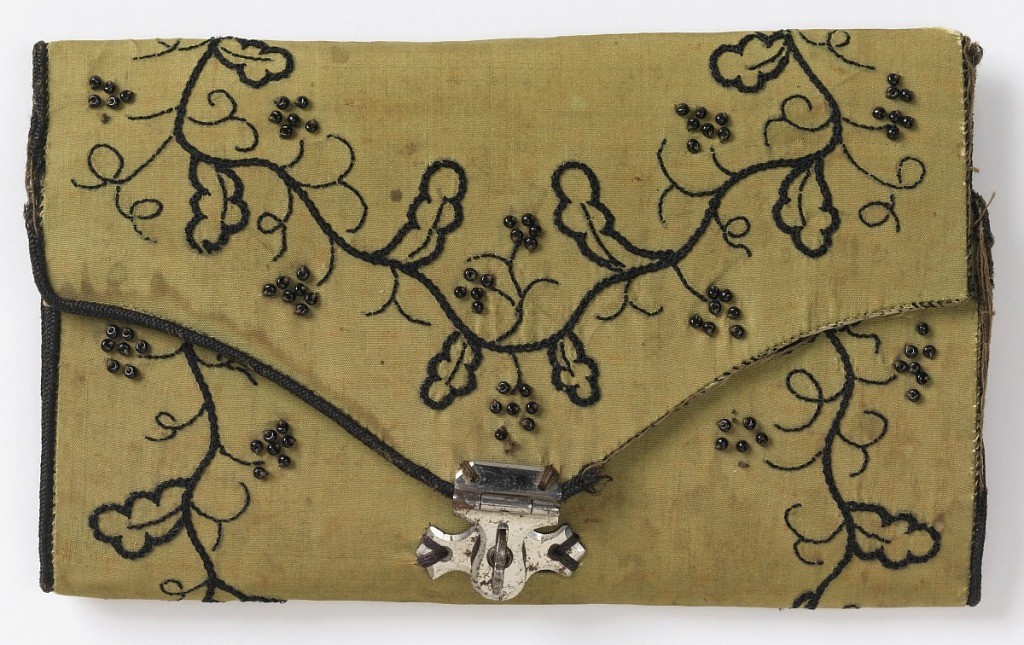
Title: Purse
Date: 19th century
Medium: silk Technique: embroidered
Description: Sewing case in the form of a pocket book with a metal clasp. Cover of green silk taffeta with embroidery in black silk with beads. LIning of white silk with black feather-stitch.